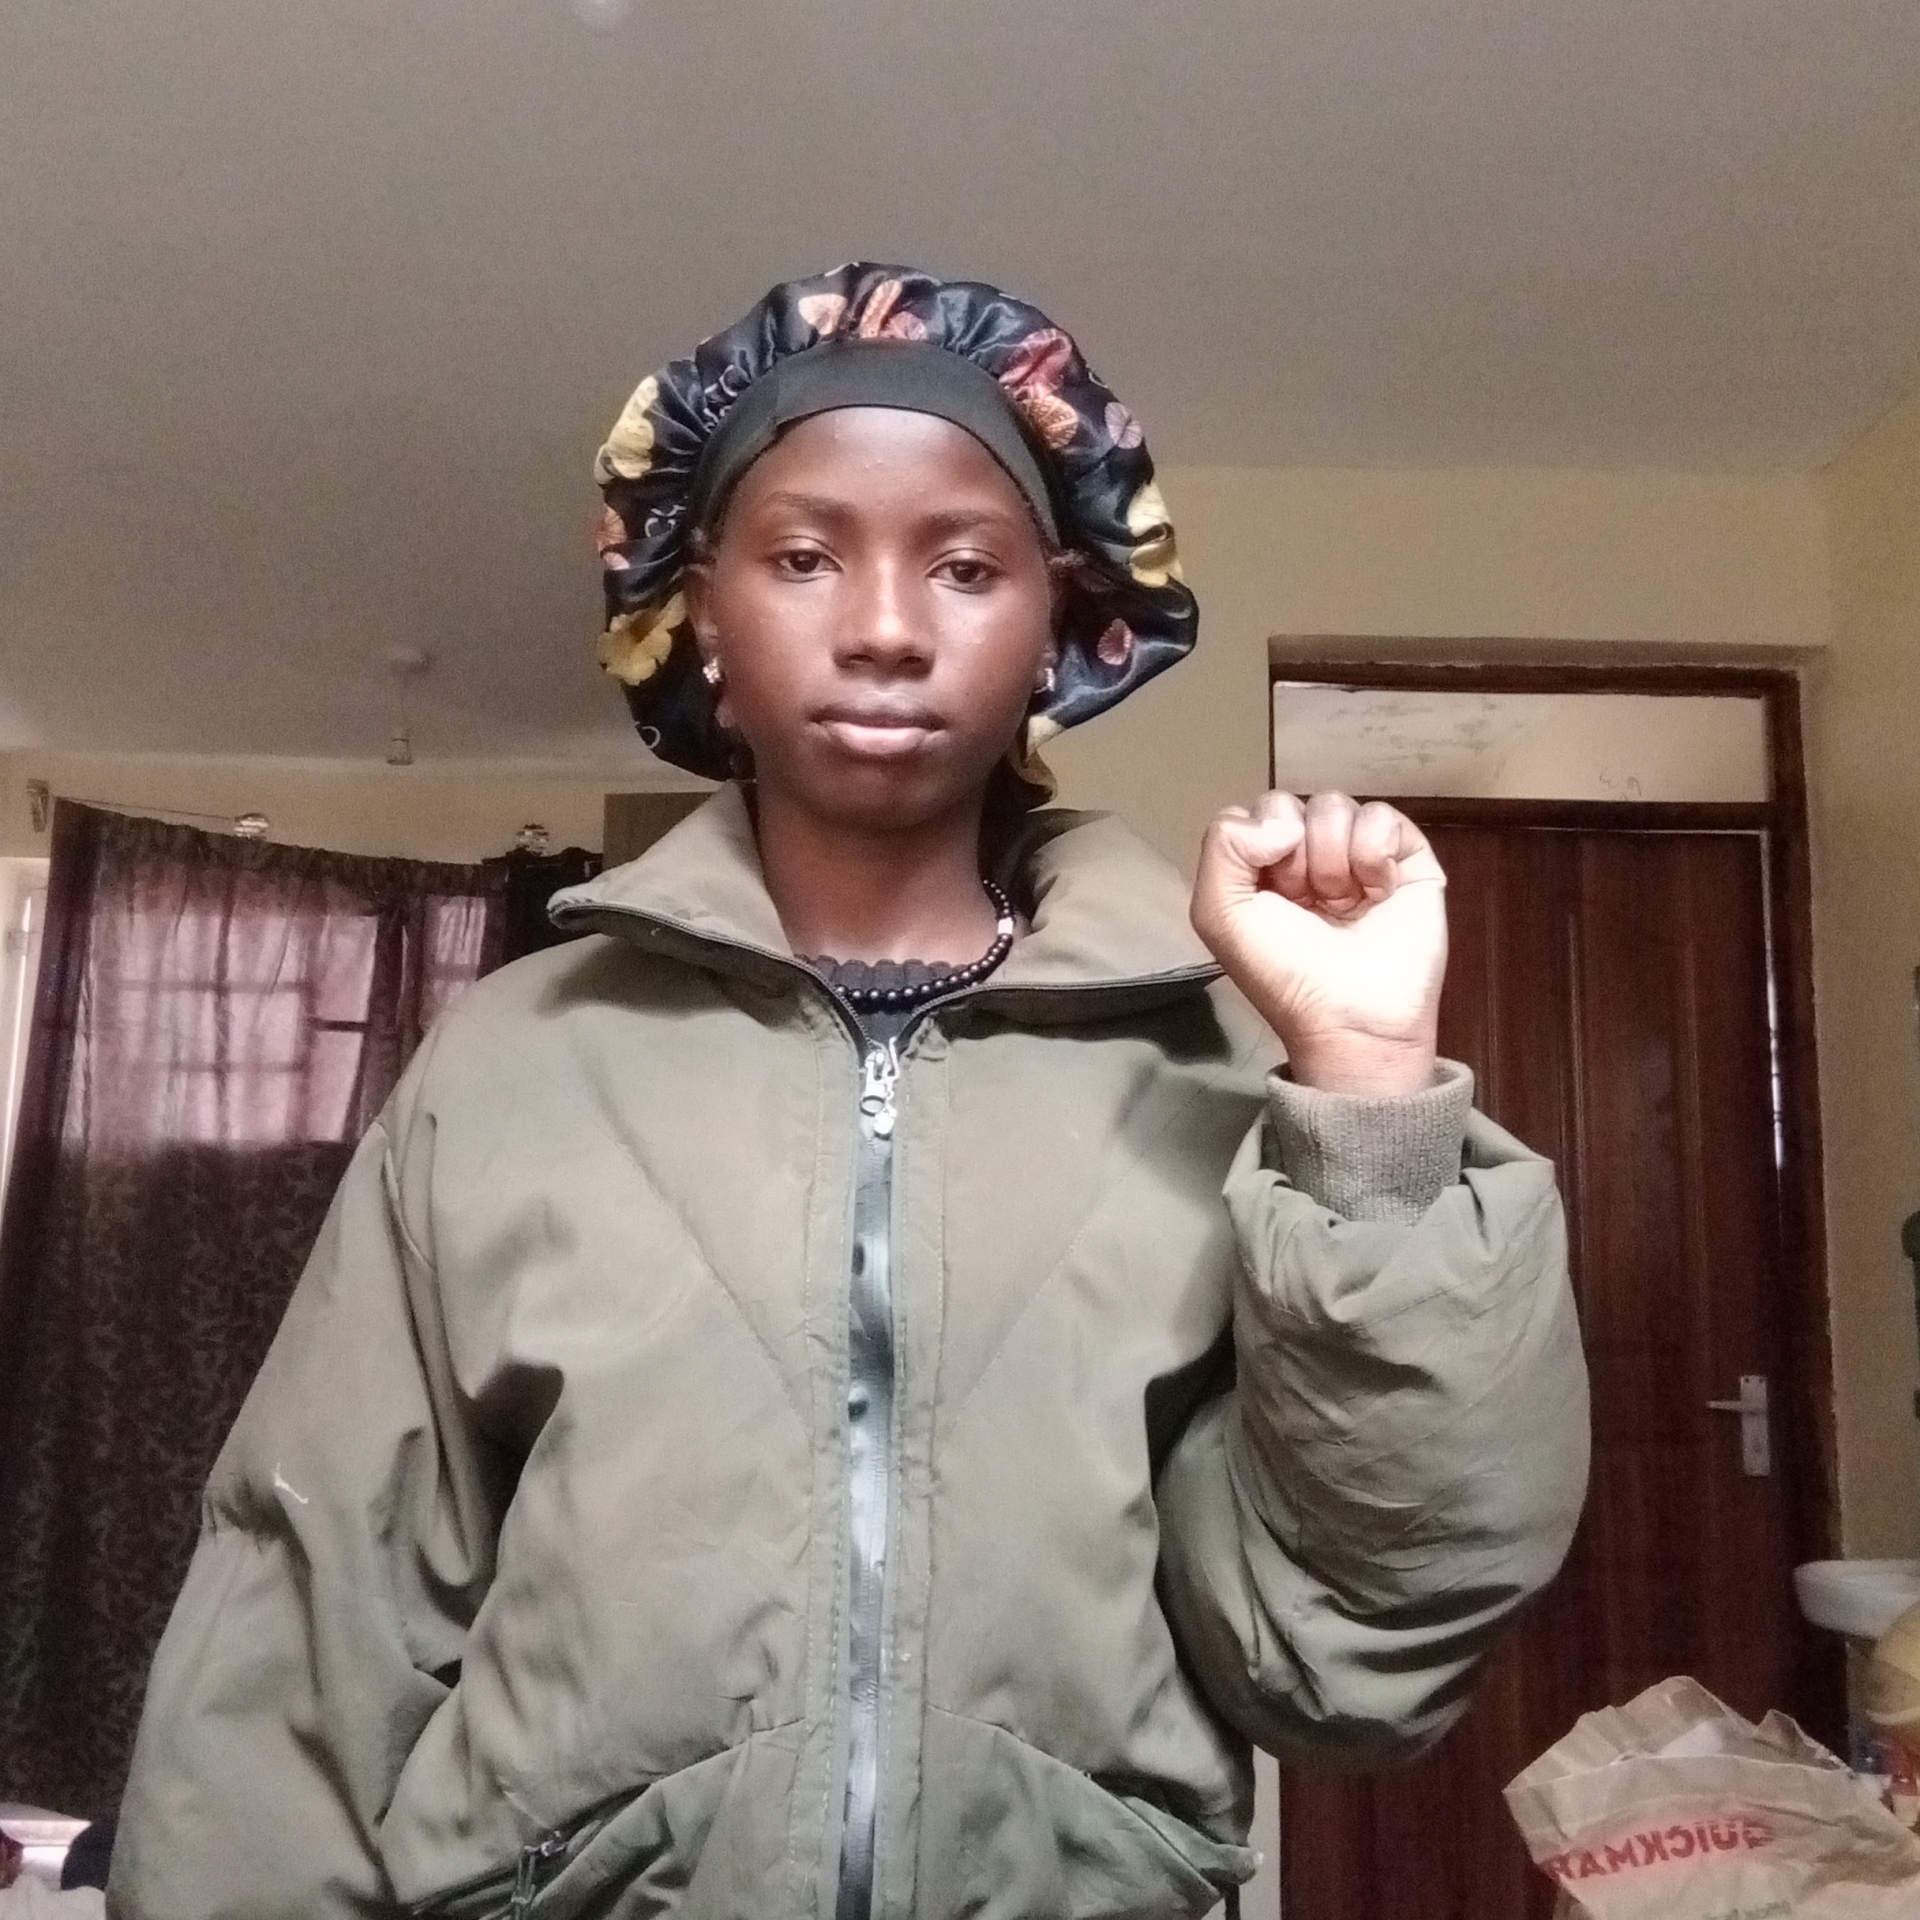
Label: noise